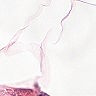
Metastatic tissue present: no